Interaction volume radius: 5 \u00c5
Interaction volume height: 35 \u00c5
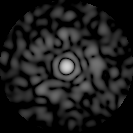
Disorder parameter: 0.8373